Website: lowes
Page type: address-validator
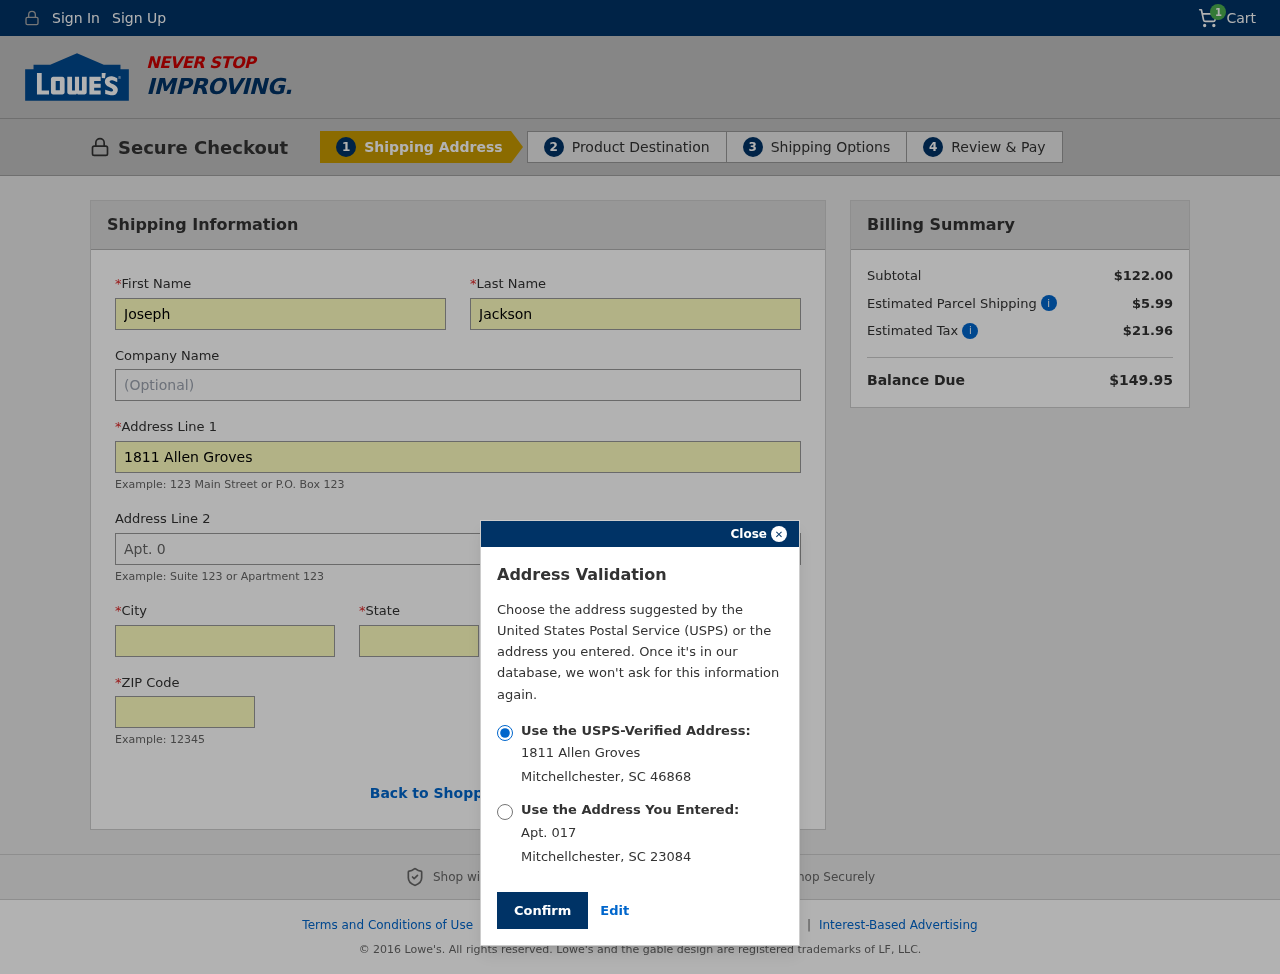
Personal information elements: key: PII_CITY
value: Mitchellchester
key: PII_FIRSTNAME
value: Joseph
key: PII_LASTNAME
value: Jackson
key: PII_POSTCODE
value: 46868
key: PII_POSTCODE2
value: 23084
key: PII_STATE
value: South Carolina
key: PII_STATE_ABBR
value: SC
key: PII_STREET
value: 1811 Allen Groves
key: PII_STREET2
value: Apt. 017
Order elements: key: ORDER_NUM_ITEMS
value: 1
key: ORDER_SUBTOTAL
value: $122.00
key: ORDER_SHIPPING_COST
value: $5.99
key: ORDER_TAX
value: $21.96
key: ORDER_TOTAL
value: $149.95